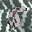
Label: 5